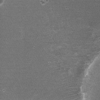
Label: not_dusty